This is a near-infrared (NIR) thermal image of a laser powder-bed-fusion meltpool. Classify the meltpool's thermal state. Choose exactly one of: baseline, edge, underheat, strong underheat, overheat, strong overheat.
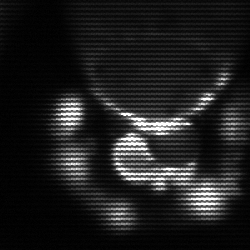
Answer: edge